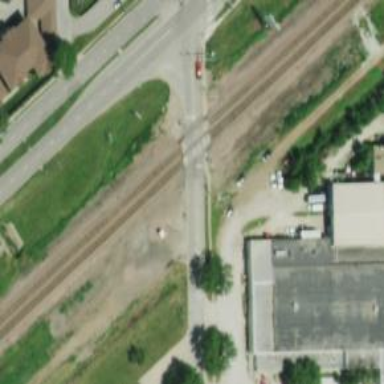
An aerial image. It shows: Railway level crossing.